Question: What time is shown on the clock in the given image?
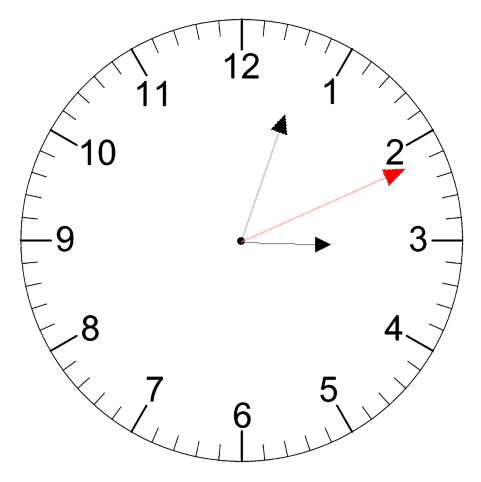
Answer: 03:03:11